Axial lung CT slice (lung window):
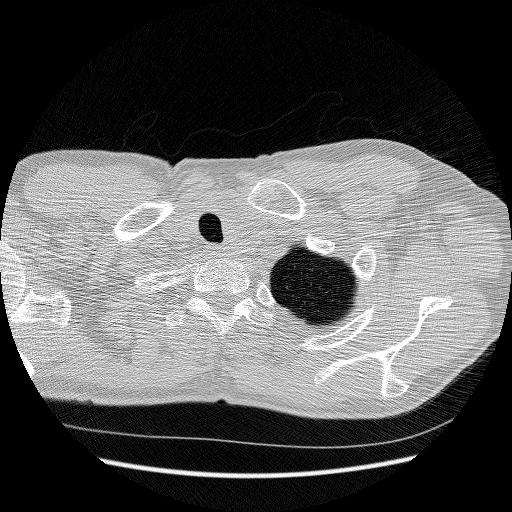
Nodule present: no